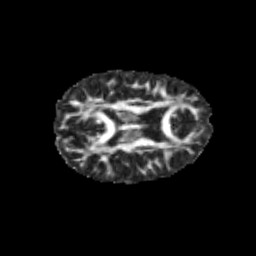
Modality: FA
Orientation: axial
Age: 13
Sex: female
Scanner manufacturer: siemens
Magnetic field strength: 3 T
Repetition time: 3.8 s
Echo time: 0.07 s